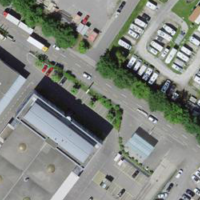
EUNIS habitat code: 54
Species observed at this site:
Cirsium vulgare